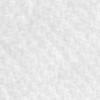
Label: no_change